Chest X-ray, PA view. Patient: 61 years old, sex M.
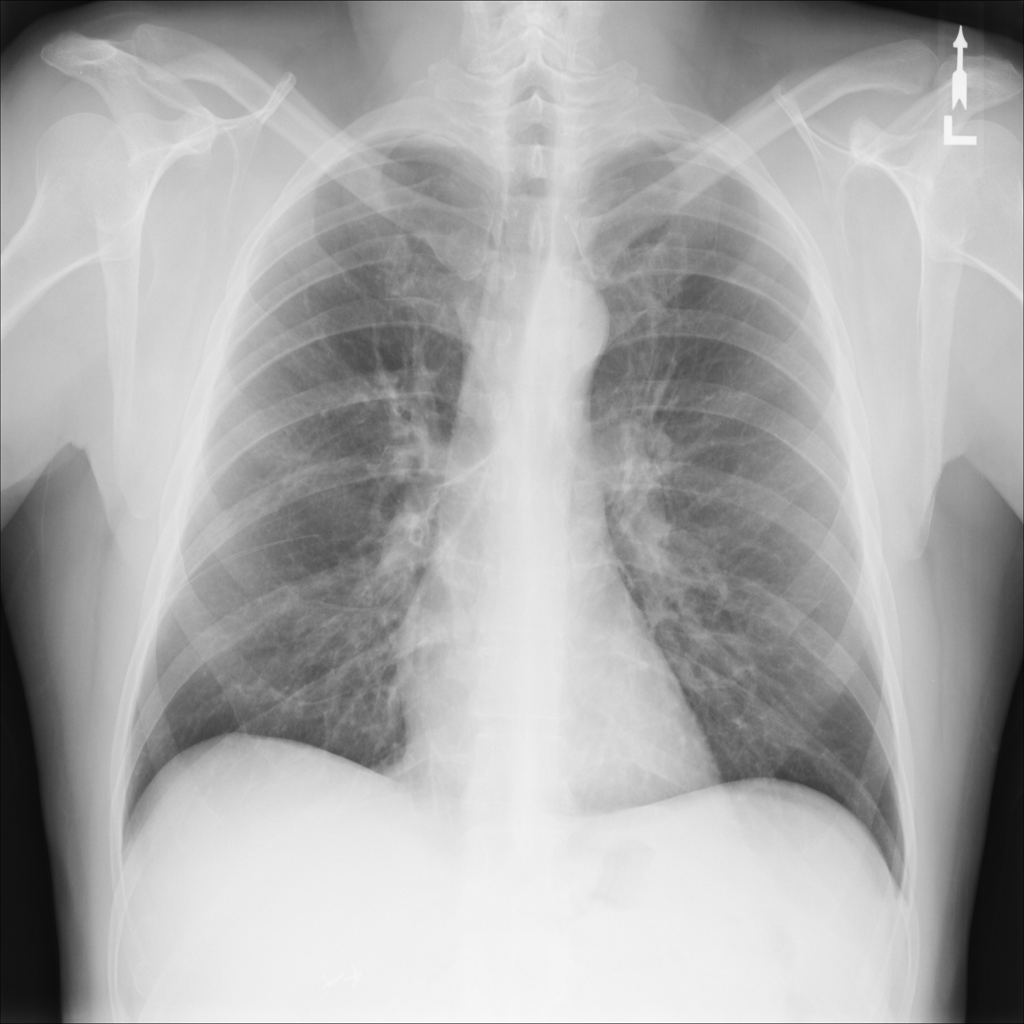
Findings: No Finding